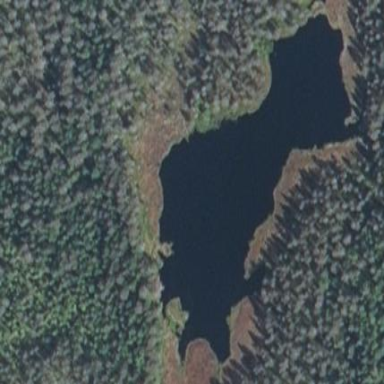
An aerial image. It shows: Bog wetland area.